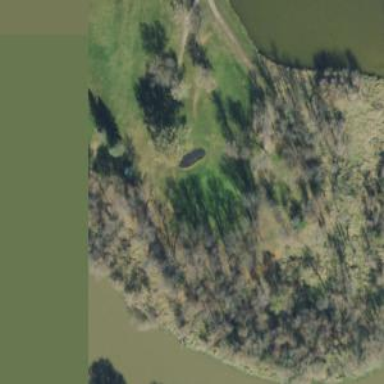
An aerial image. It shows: View of golf hole.